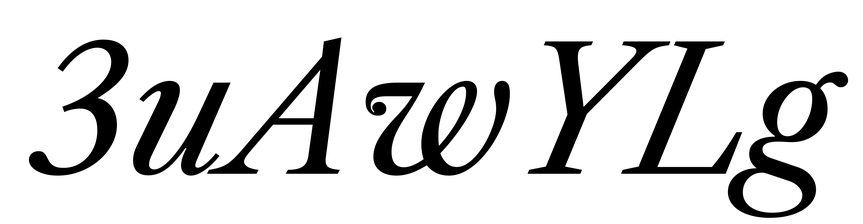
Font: LibreCaslonText-Italic_Italic